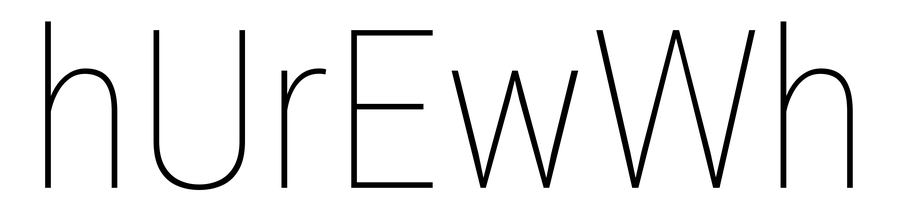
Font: Roboto_Condensed_Thin